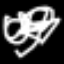
Label: squiggle